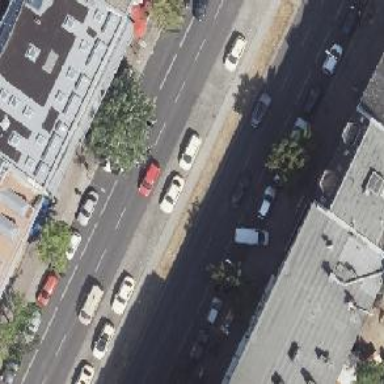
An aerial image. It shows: Street side parking area.